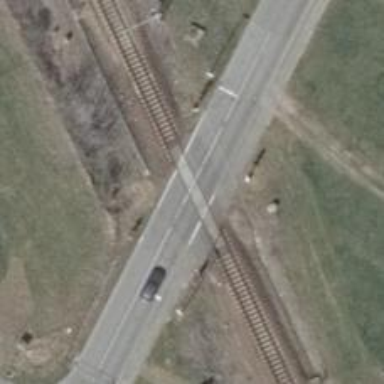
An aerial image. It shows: Level crossing along the railway.